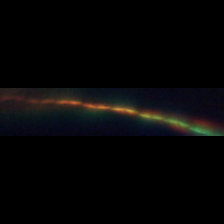
Taxon: Psuedo-nitzschia
Group: Diatoms